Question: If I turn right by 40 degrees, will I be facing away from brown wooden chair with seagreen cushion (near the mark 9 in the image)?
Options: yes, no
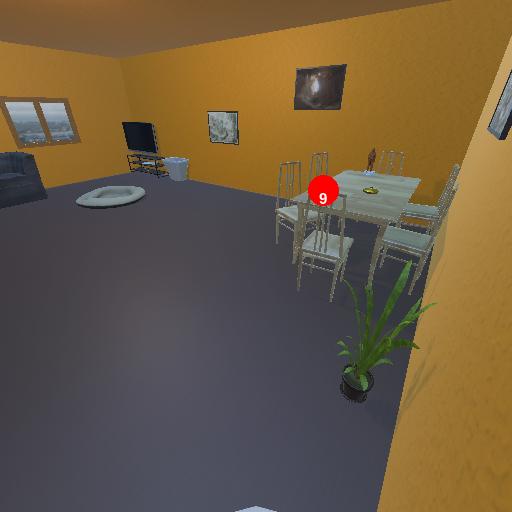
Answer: yes